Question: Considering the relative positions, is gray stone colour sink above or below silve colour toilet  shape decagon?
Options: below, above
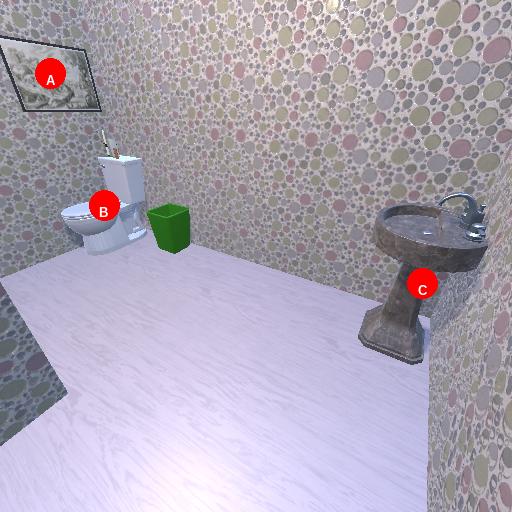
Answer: below